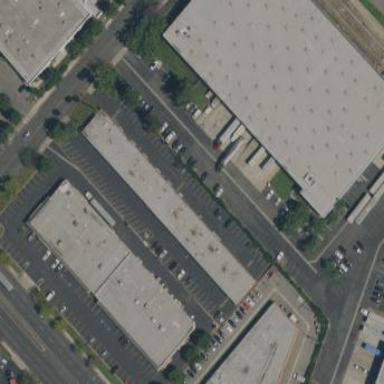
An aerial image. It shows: Warehouse.